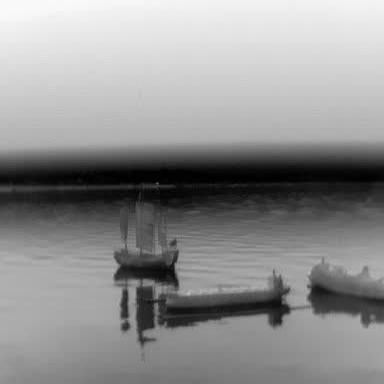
There are three objects shown in the infrared image, including a sailboat, a liner, and a container_ship.